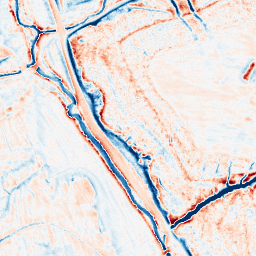
Category: edge_preserving
Decomposition family: anisotropic_diffusion
Decomposition parameters: iterations: 50
kappa: 100
gamma: 0.1
Upsampling method: bspline
Upsampling parameters: scale: 8
Upsampling scale: 8